Question: I have used CSS filter for the MAP. Now it is work well. But I want to show the original map marker, I mean the filter effect don't need to the map marker.
The image is what I want
.
Right now it looks like as in this <URL>.
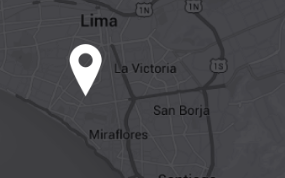
Answer: If you want maps in grayscale and red marker, you have to use style array.
Here the explanations: <URL>
Here a repository of different styles for Google Maps: <URL>